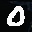
Label: 0